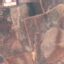
Label: PermanentCrop